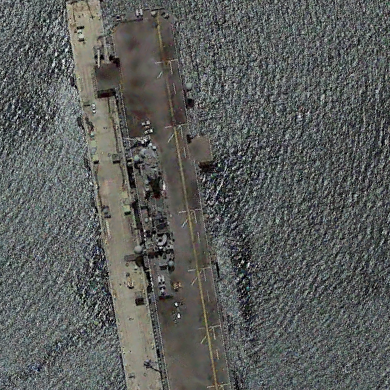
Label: Wasp-class_assault_ship